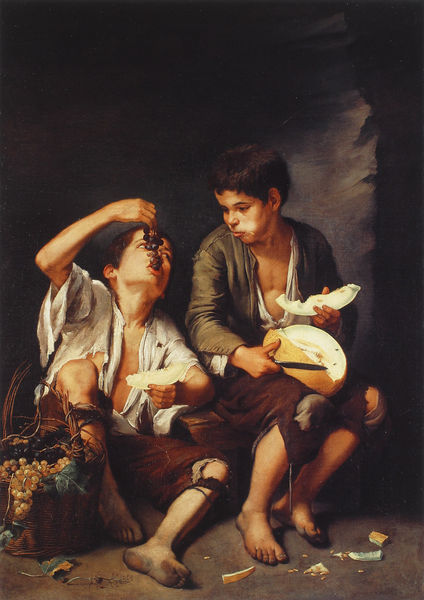
Titel: Trauben- und Melonenesser
Künstler: Bartolomé Esteban Murillo
Institution: München, Bayrische Staatsgemäldesammlungen, Alte Pinakothek
Schlagwörter: dunkel, nackt, sitzen, strasse, obst, hemd, hose, arm, augen, barock, kleidung, messer, schale, sehen, kind, bauern, kinder, sack, helldunkel, trauben, spanien, jungen, knaben, herbst, füsse, essen, wein, korb, brot, junge, fliege, melone, barfuss, reste, schmutz, fetzen, fuss, scheibe, stück, weintrauben, weintraube, sevilla, murillo, zerissen, krümel, traubenesser, meldone